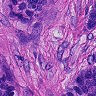
Metastatic tissue present: yes